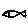
Label: fish